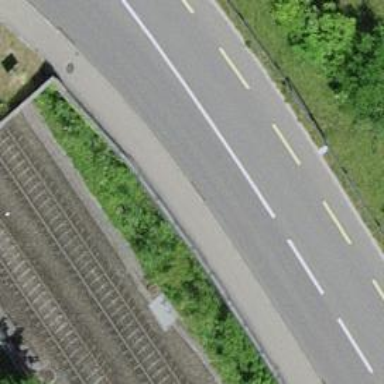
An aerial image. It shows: Sidewalk along the footway.